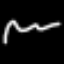
Label: squiggle